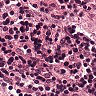
Metastatic tissue present: no